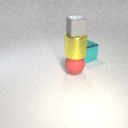
small gray rubber cube above large red rubber sphere